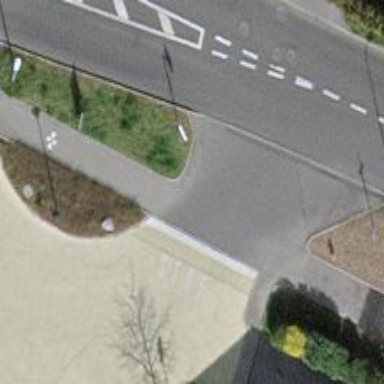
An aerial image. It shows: Asphalt road designated as living street.